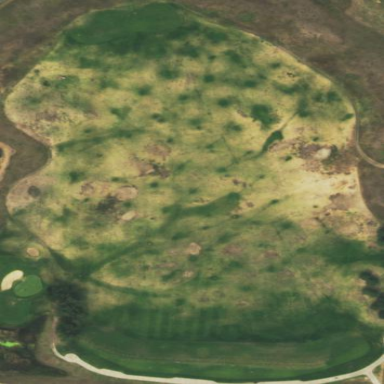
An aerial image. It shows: Grassy area designated for driving range golf.